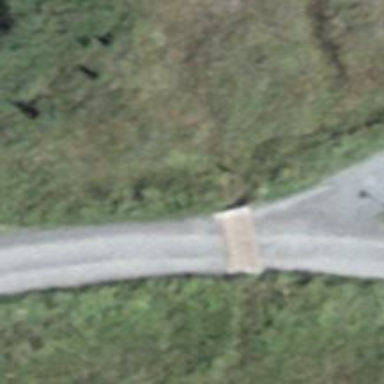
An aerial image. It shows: Track road going over bridge with grade1 tracktype.